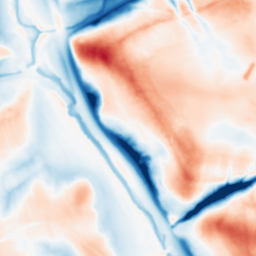
Category: multiscale
Decomposition family: dog_multiscale
Decomposition parameters: sigma_ratio: 2
n_scales: 4
base_sigma: 1
Upsampling method: edge_directed
Upsampling parameters: scale: 4
Upsampling scale: 4